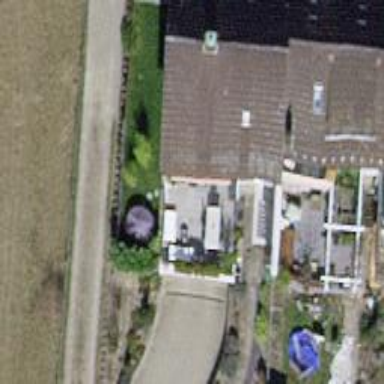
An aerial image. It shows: Building with tiled roof.